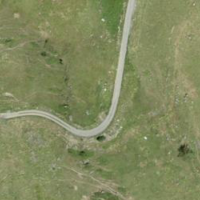
EUNIS habitat code: 26
Species observed at this site:
Laserpitium latifolium
Geum rivale